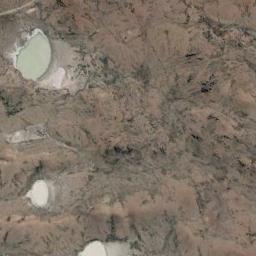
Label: desert